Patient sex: M
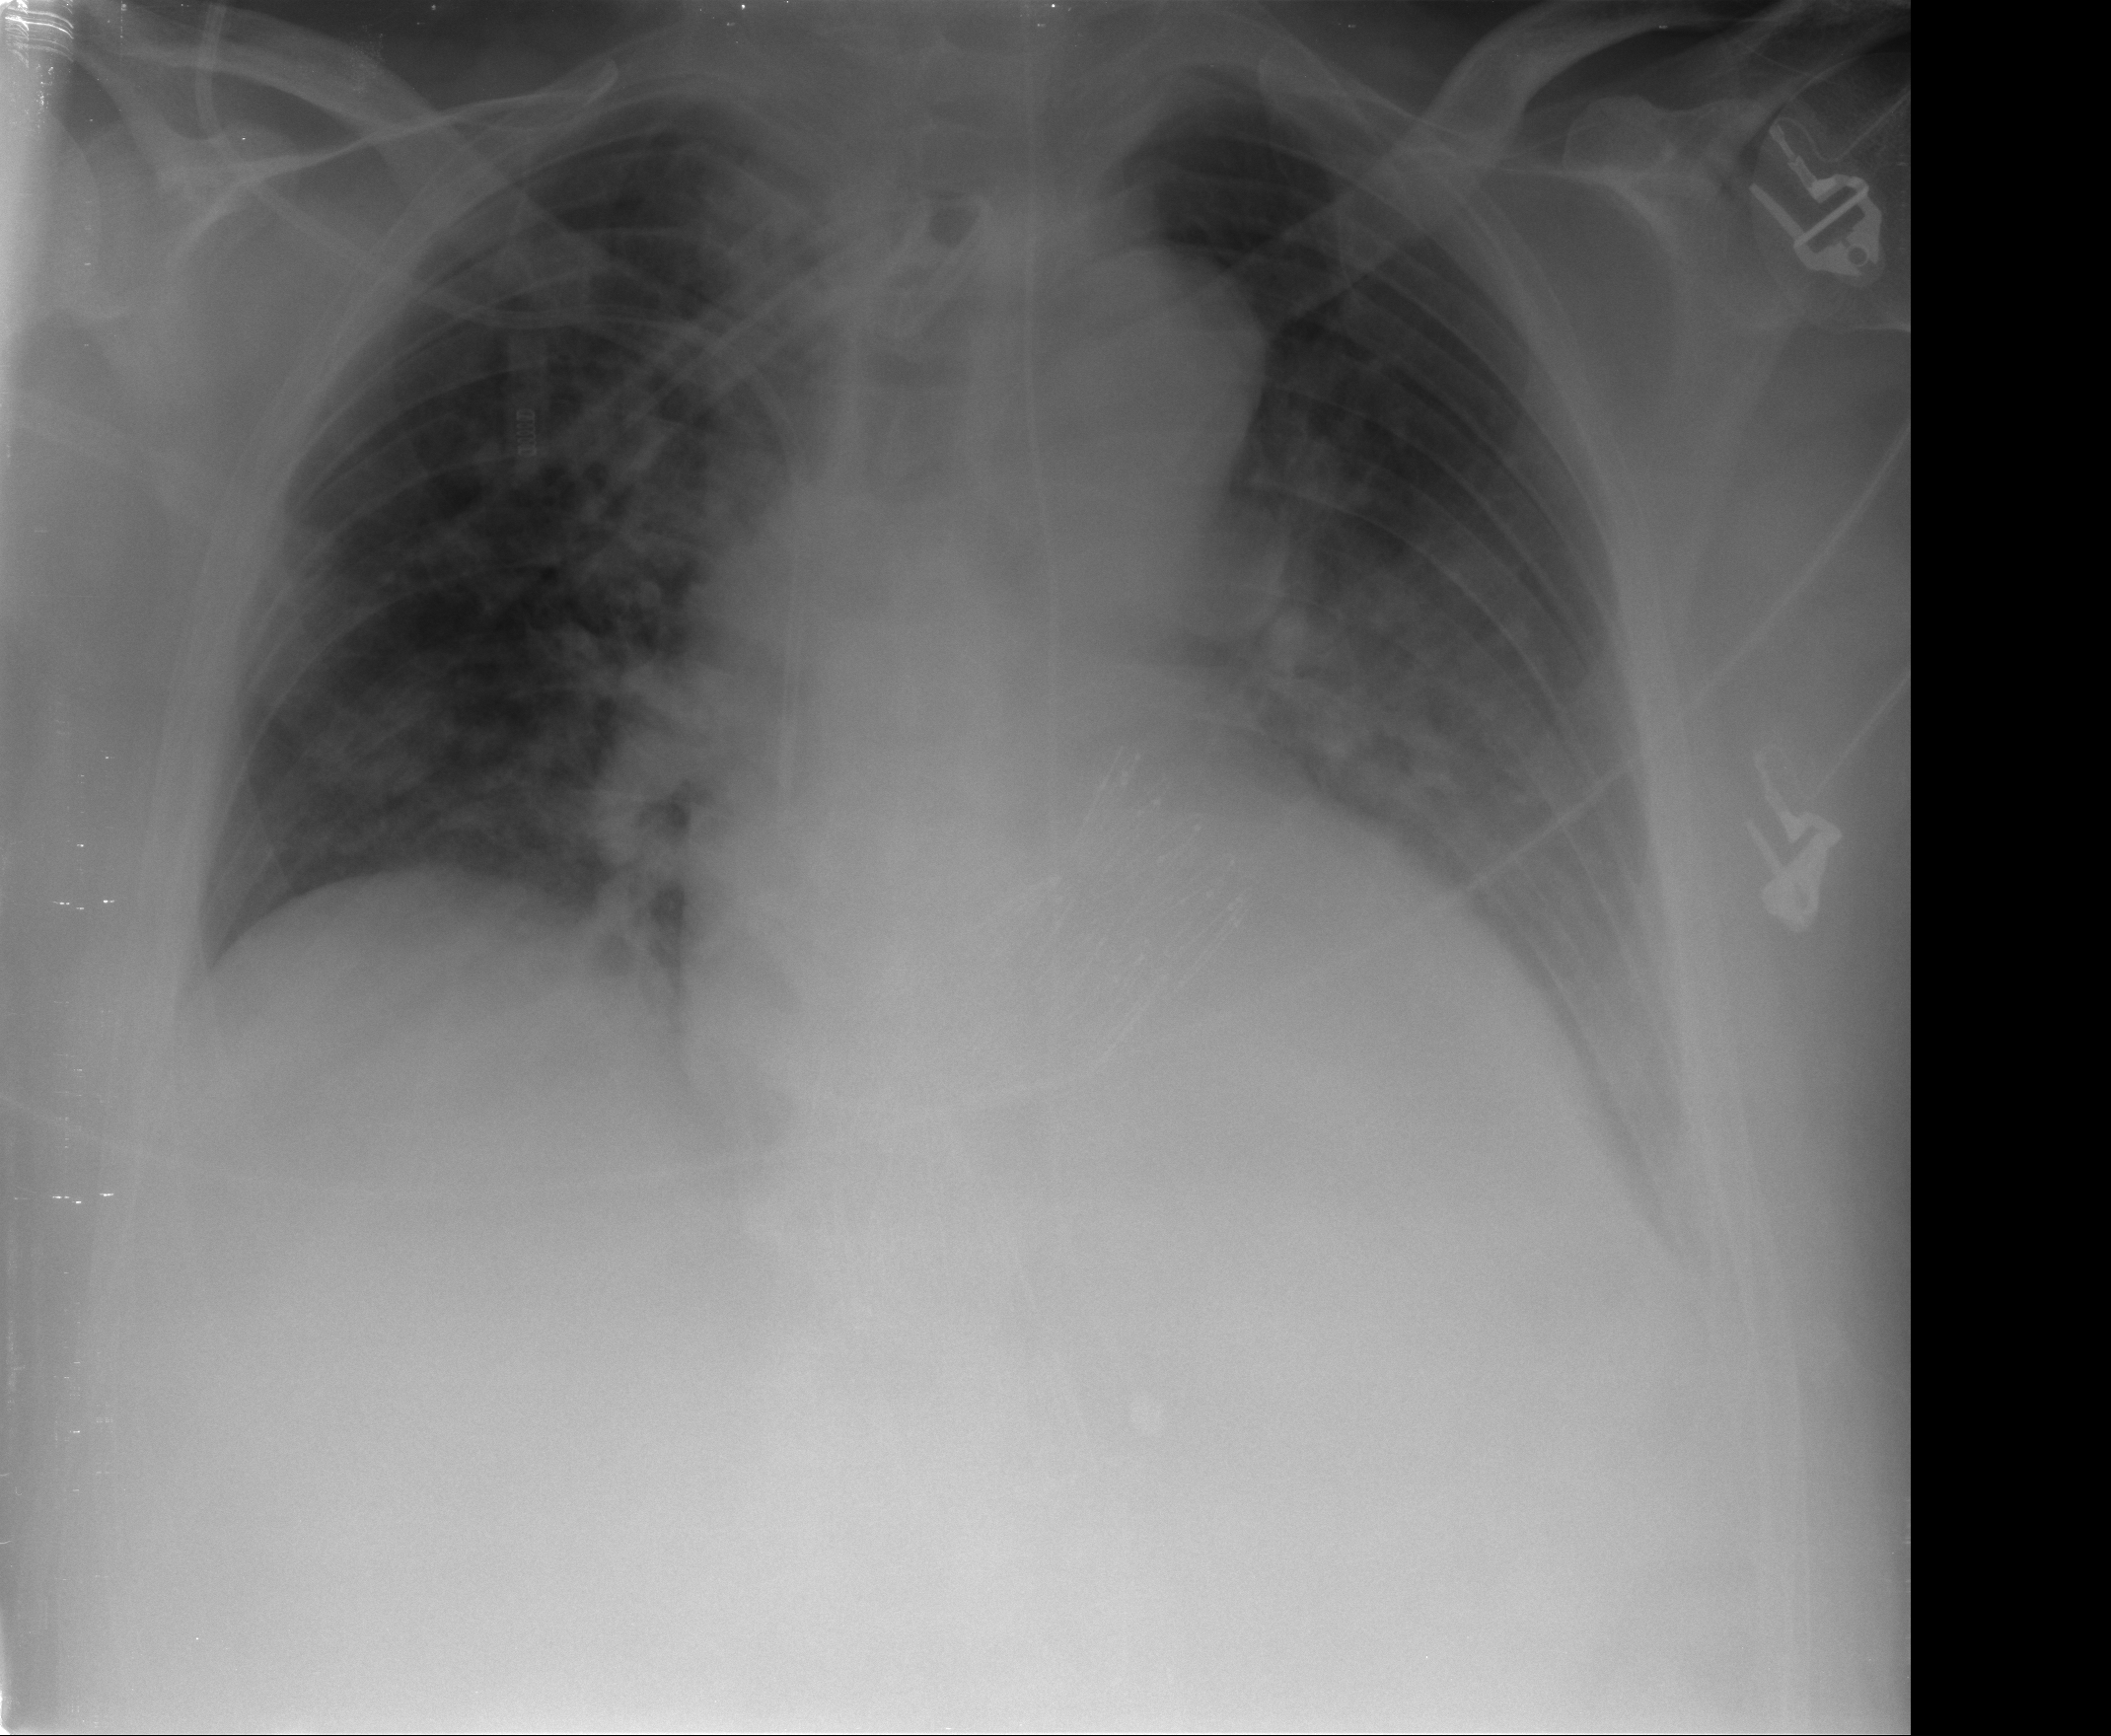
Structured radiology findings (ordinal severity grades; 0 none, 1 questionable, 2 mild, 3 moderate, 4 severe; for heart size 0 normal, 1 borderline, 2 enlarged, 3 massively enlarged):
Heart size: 2
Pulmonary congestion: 2
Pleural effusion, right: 0
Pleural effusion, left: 2
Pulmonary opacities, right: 2
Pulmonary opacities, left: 2
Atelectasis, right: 2
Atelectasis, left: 2